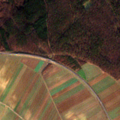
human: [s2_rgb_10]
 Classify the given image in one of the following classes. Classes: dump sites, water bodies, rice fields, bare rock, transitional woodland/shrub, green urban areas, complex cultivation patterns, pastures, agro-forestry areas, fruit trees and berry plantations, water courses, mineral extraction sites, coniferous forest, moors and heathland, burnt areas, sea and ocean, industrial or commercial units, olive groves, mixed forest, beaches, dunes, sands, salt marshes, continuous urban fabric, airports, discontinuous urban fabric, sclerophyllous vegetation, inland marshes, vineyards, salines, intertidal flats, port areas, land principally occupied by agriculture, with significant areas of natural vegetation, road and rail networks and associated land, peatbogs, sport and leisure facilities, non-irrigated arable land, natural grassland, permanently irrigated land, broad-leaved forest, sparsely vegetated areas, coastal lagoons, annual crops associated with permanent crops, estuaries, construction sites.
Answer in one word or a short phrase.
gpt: non-irrigated arable land, mixed forest